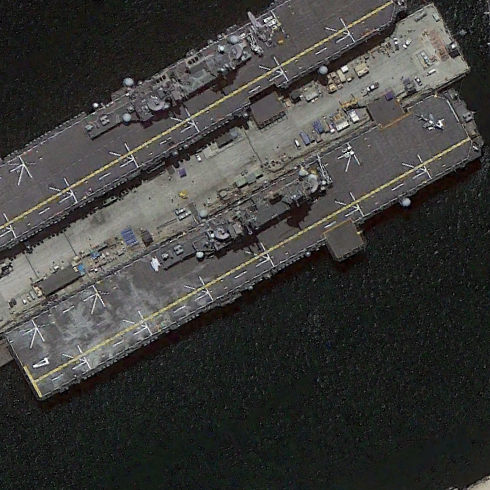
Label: assault